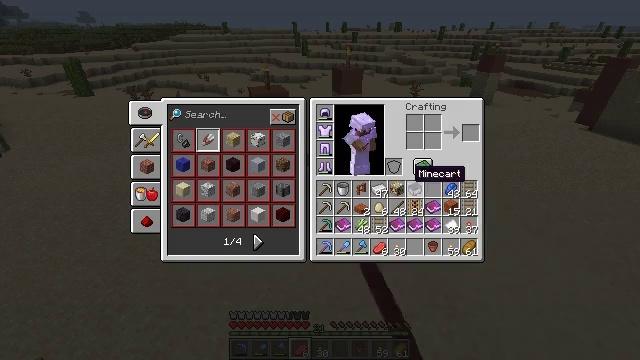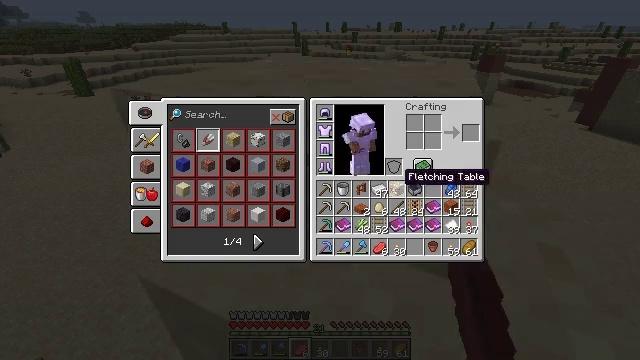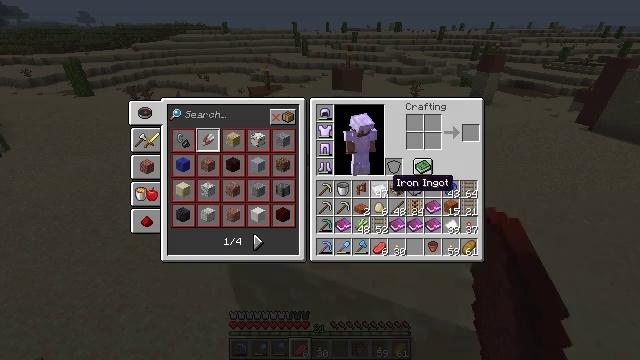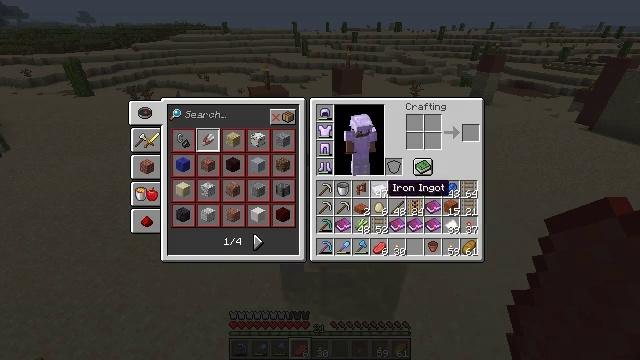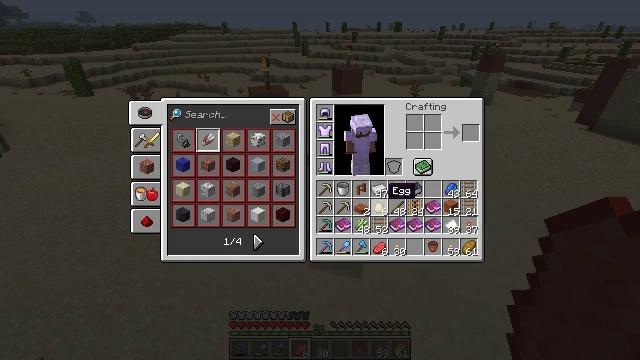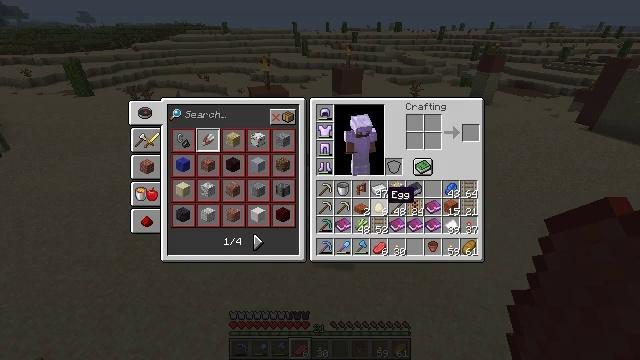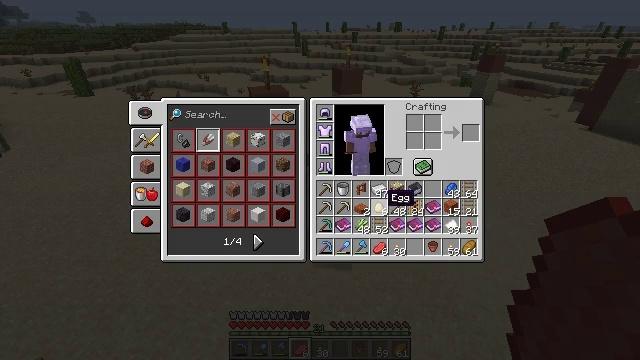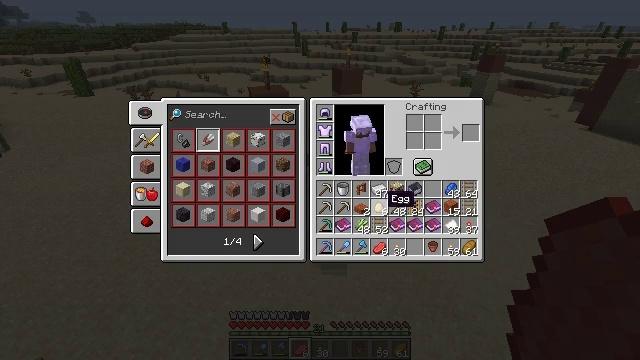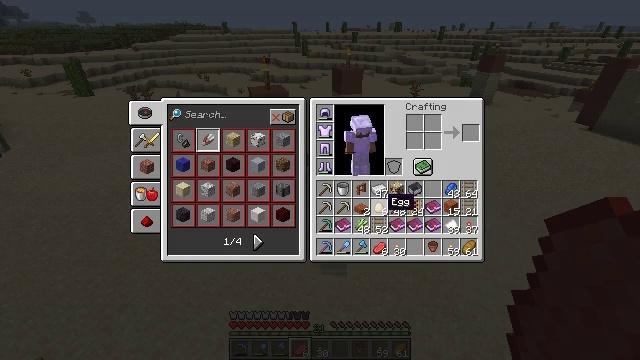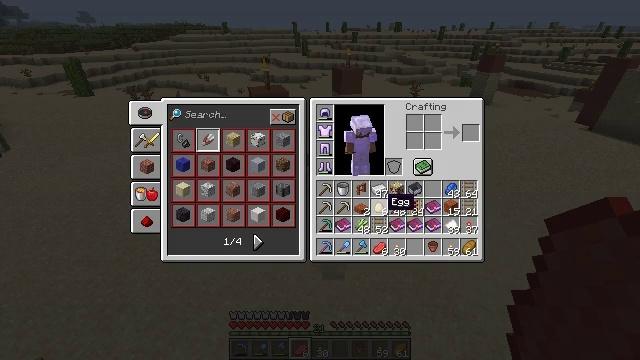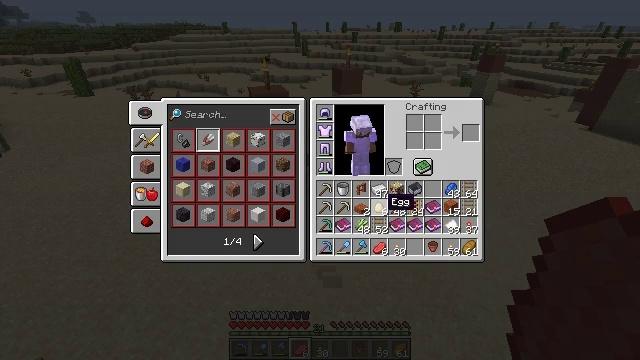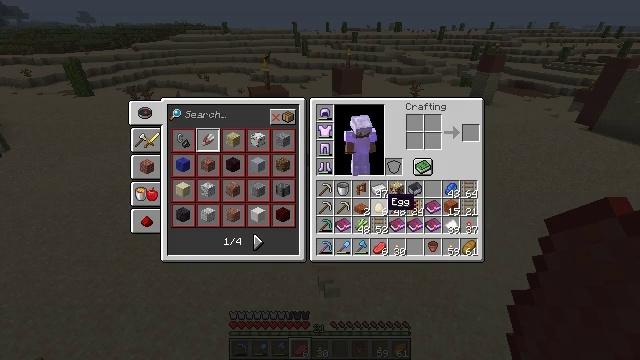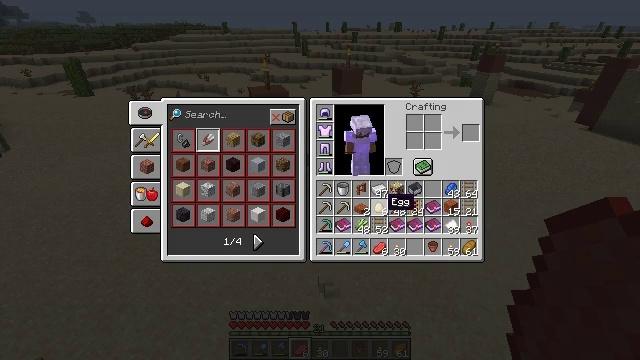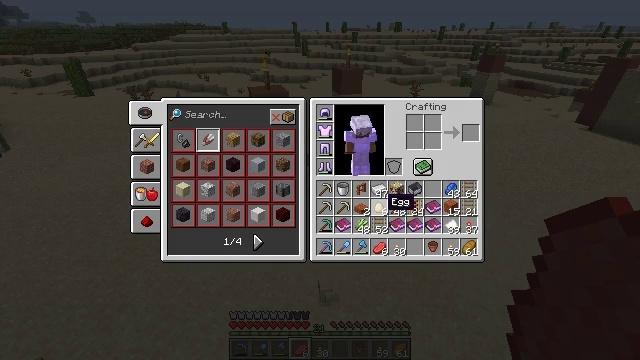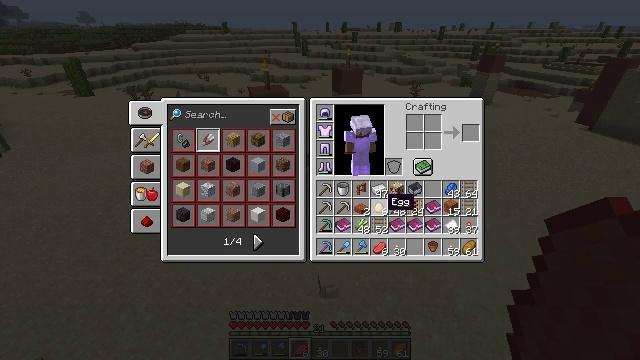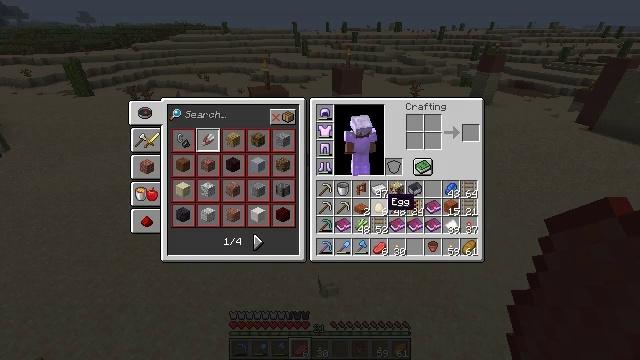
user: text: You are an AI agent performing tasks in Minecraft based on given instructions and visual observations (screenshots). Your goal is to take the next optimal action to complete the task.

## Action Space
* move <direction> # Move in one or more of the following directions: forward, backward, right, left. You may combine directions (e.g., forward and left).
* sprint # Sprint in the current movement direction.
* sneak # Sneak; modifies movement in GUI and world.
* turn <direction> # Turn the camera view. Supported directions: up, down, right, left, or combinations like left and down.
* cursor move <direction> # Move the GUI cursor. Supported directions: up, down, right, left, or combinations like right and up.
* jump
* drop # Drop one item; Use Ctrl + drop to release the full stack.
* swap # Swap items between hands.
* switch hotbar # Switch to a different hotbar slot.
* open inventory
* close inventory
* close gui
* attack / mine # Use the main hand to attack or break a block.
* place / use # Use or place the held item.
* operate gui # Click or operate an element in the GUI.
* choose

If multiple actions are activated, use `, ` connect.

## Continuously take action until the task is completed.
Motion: motion action
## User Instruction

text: Drop an acacia slab.
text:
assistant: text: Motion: cursor move left, open gui
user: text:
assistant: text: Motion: cursor move left
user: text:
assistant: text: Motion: no_op
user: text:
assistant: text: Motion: no_op
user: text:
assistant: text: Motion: no_op
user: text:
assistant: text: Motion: no_op
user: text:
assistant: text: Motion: no_op
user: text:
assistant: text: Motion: no_op
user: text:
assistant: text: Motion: no_op
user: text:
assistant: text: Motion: no_op
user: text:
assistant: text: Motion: no_op
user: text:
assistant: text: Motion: no_op
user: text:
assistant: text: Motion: no_op
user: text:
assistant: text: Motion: no_op
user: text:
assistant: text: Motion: no_op
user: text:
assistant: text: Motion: no_op
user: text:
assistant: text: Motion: no_op
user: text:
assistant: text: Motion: cursor move left
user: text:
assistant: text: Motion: cursor move left
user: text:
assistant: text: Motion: no_op
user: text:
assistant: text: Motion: no_op
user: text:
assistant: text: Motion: no_op
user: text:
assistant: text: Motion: no_op
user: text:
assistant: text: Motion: no_op
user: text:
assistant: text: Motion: no_op
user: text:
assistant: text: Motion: no_op
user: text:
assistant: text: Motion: no_op
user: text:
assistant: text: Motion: no_op
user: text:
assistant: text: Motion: no_op
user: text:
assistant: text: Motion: no_op